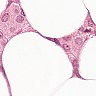
Metastatic tissue present: yes